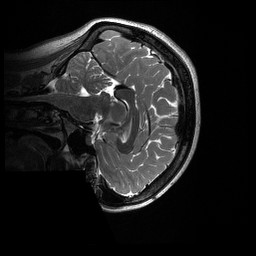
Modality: T2w
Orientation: sagittal
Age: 23
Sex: female